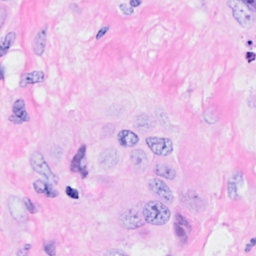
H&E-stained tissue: Breast